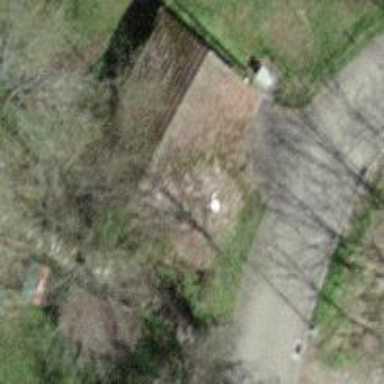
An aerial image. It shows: Barn.